Interaction volume radius: 5 \u00c5
Interaction volume height: 20 \u00c5
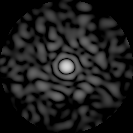
Disorder parameter: 0.8457